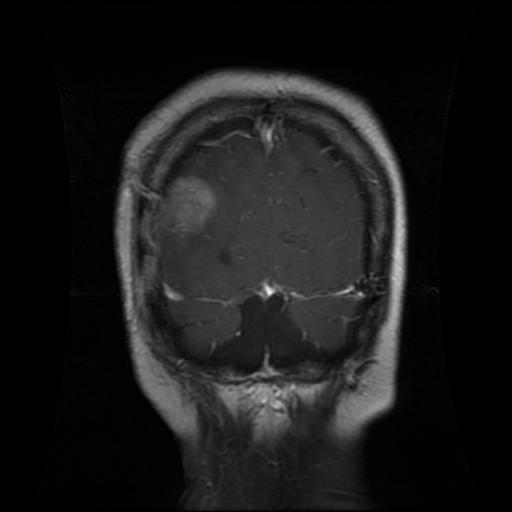
Label: glioma